Question: i have a dataset that looks like this:
'''
Bin Frequency
6.0 0
5.9 0
5.8 0
5.7 0
5.6 0
5.5 0
5.4 0
5.3 0
5.2 0
5.1 0
5.0 0
4.9 0
4.8 0
4.7 0
4.6 0
4.5 0
4.4 0
4.3 0
4.2 0
4.1 0
4.0 0
3.9 0
3.8 0
3.7 0
3.6 0
3.5 0
3.4 2
3.3 4
3.2 2
3.1 2
3.0 4
2.9 5
2.8 5
2.7 1
2.6 0
2.5 1
2.4 1
2.3 2
2.2 3
2.1 1
2.0 0
1.9 1
1.8 0
1.7 1
1.6 1
1.5 1
1.4 0
1.3 0
1.2 0
1.1 0
1.0 0
0.9 0
0.8 0
0.7 0
0.6 0
0.5 0
0.4 0
0.3 0
0.2 0
0.1 0
0.0 0
'''
and i want to make a google graph that would look like this:
<URL>
thank you for your help!
here's the problem. it is giving me two different plots:

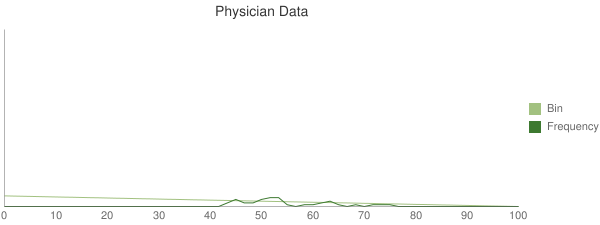
Answer: If you are using .net, you can try
<URL>
Google also has their wizard to help you build a sample url
<URL>
I believe you are specifying the wrong type of chart (line vs vertical bar)